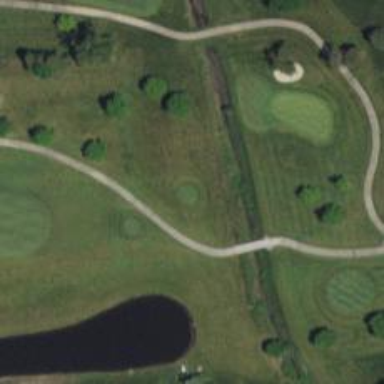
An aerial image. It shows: View of golf hole.